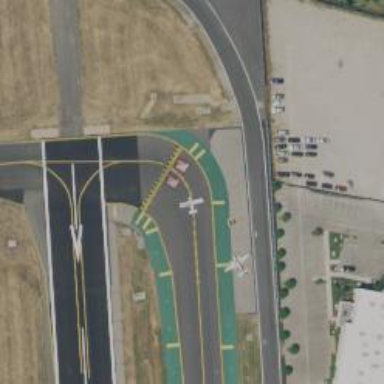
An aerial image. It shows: View of taxiway at the airport.